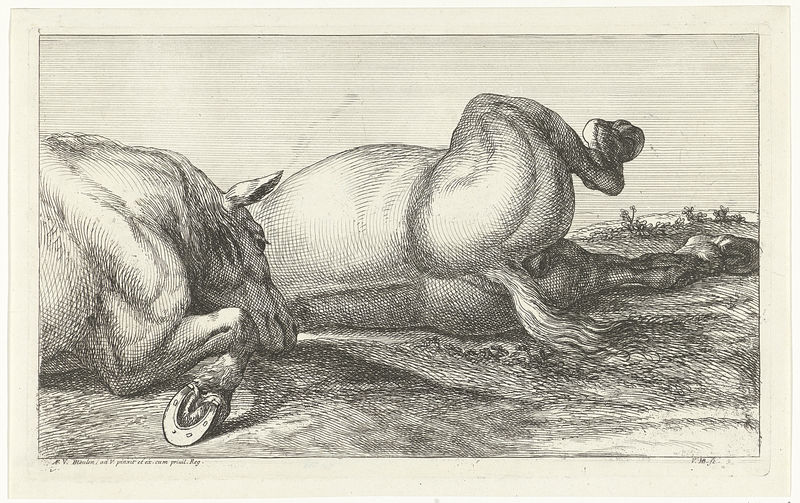
Titel: Twee achter elkaar liggende gesneuvelde paarden
Künstler: Jan van Huchtenburg
Standort: Amsterdam
Institution: Rijksmuseum
Schlagwörter: anatomie, chevaux, sabot, illustration, noir et blanc, livre, animal, morte, couché, fer à cheval, couches, cheval mort, chaussure à cheval